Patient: sex M, age 78
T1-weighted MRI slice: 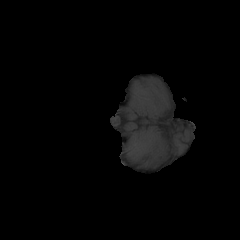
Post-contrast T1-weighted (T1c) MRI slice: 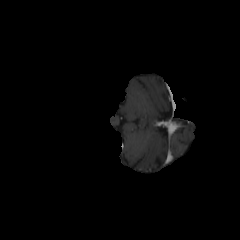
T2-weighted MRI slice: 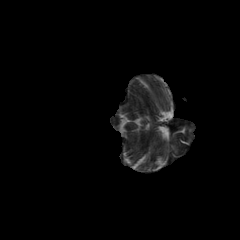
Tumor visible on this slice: no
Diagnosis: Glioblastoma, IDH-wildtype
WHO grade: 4